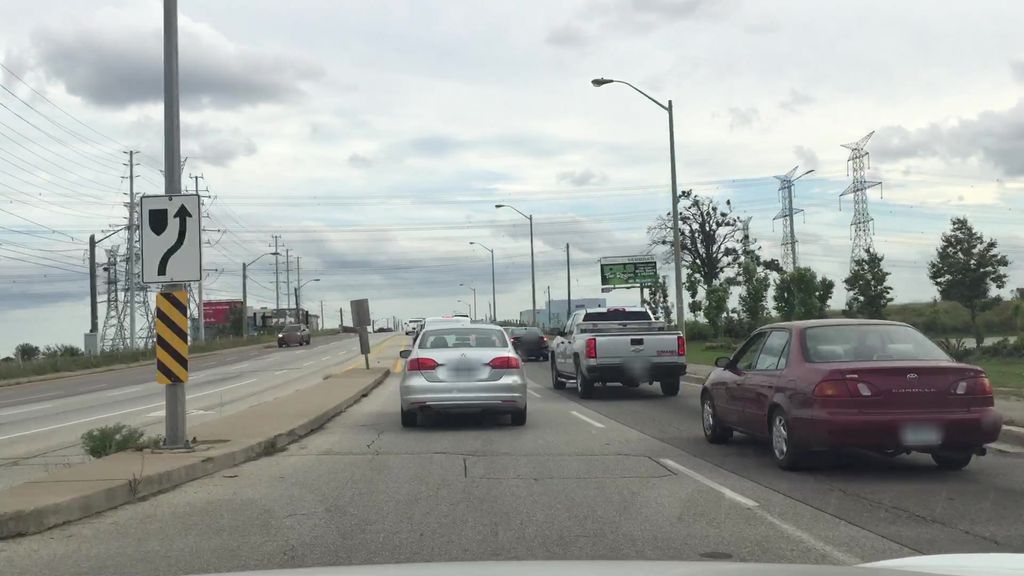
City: toronto